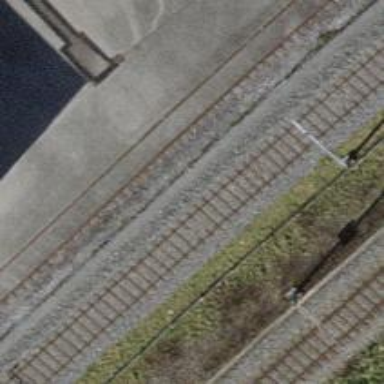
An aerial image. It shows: Single-track railway spur.